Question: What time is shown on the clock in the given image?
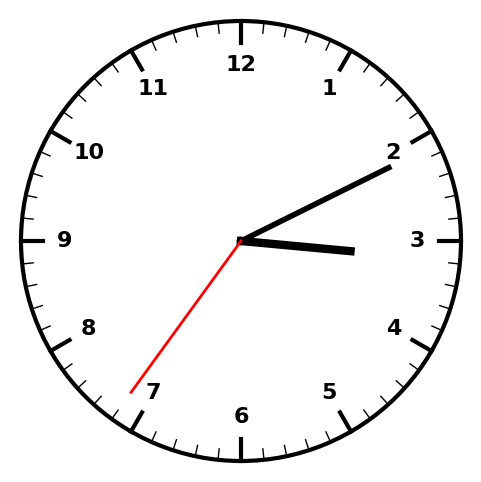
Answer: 03:10:36